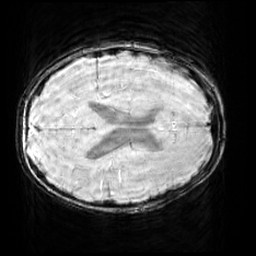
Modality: SWI
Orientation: axial
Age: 10
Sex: male
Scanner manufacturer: siemens
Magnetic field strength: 3 T
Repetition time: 0.027 s
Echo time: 0.02 s